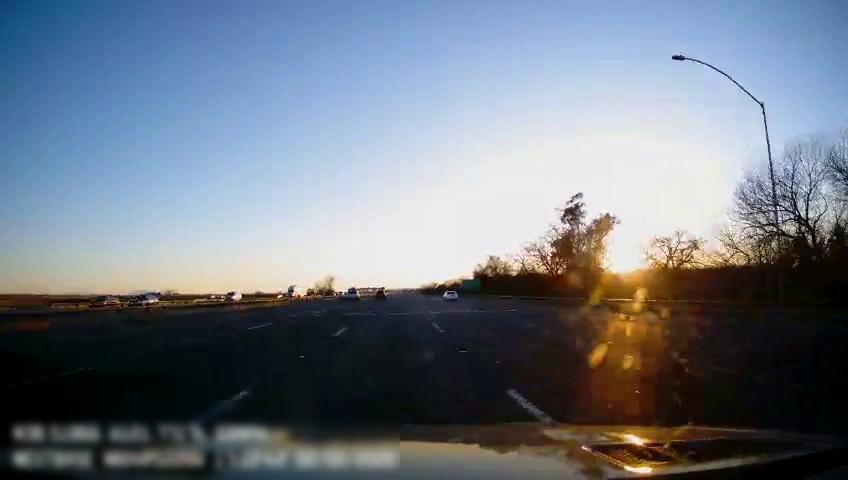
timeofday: Day
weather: Sunny
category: Drivable Space
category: Vehicles | SUV
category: Vehicles | SUV
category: Vehicles | Car
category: Vehicles | Car
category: Vehicles | Car
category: Vehicles | Truck
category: Vehicles | SUV
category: Lanes | Alternate Lane
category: Lanes | Alternate Lane
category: Lanes | Current Lane
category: Lanes | Current Lane
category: Lanes | Alternate Lane
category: Traffic | Signs